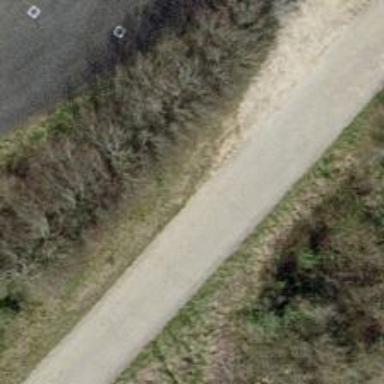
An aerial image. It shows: Unclassified road with concrete surface.